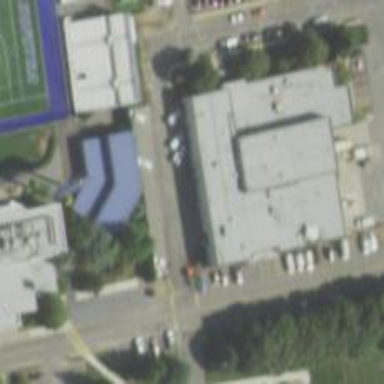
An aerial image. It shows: Building.